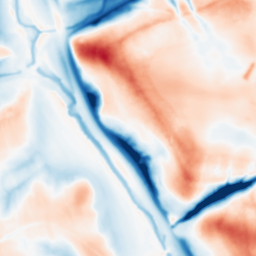
Category: multiscale
Decomposition family: dog_multiscale
Decomposition parameters: sigma_ratio: 2
n_scales: 4
base_sigma: 1
Upsampling method: bilinear
Upsampling parameters: scale: 2
Upsampling scale: 2